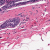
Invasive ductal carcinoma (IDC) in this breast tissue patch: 0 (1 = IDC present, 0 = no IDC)